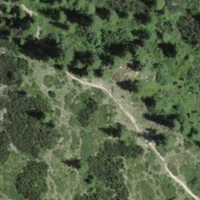
EUNIS habitat code: 31
Species observed at this site:
Sambucus racemosa